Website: bh-photo
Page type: billing-address
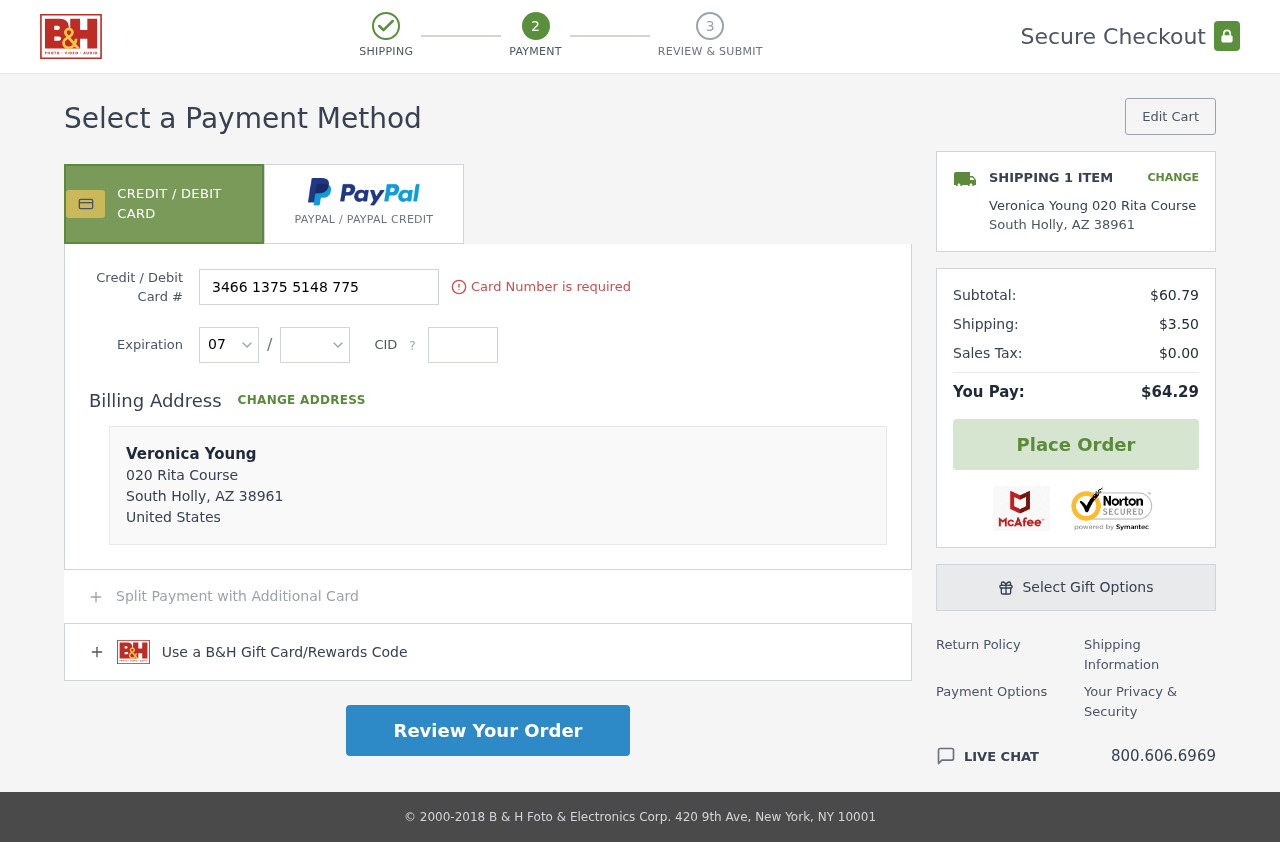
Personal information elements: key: PII_CARD_CVV
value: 5914
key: PII_CARD_EXPIRY_MONTH
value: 07
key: PII_CARD_EXPIRY_YEAR
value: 27
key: PII_CARD_NUMBER
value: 3466 1375 5148 775
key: PII_CITY
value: South Holly
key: PII_COUNTRY
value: United States
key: PII_FULLNAME
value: Veronica Young
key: PII_FULLNAME2
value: Veronica Young
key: PII_POSTCODE
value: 38961
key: PII_STATE_ABBR
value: AZ
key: PII_STREET
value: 020 Rita Course
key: PII_POSTCODE_FULL
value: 38961
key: PII_POSTCODE_NUMERIC
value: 38961
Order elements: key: ORDER_NUM_ITEMS
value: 1
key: ORDER_SUBTOTAL
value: $60.79
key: ORDER_SHIPPING_COST
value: $3.50
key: ORDER_TAX
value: $0.00
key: ORDER_TOTAL
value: $64.29